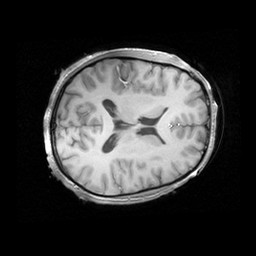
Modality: T1w
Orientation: axial
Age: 26
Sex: male